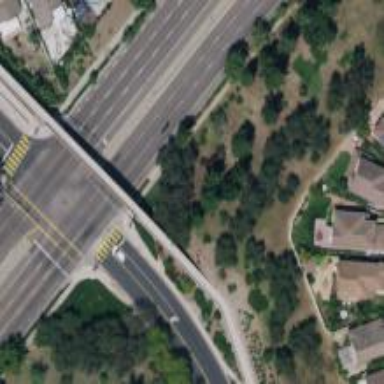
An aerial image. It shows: Footway crossing that acts as bridge.